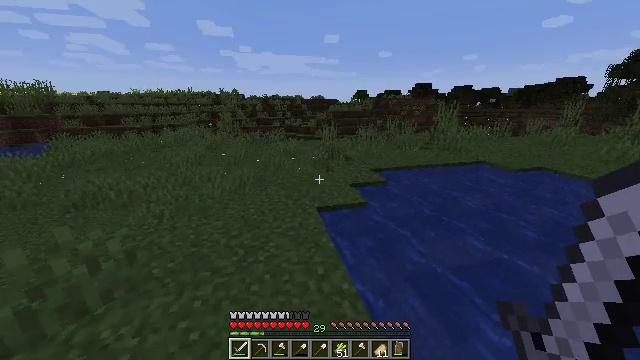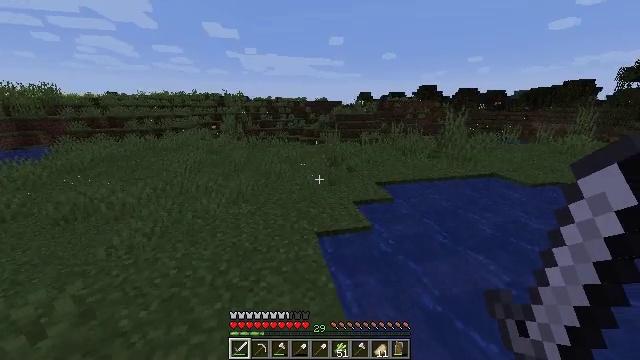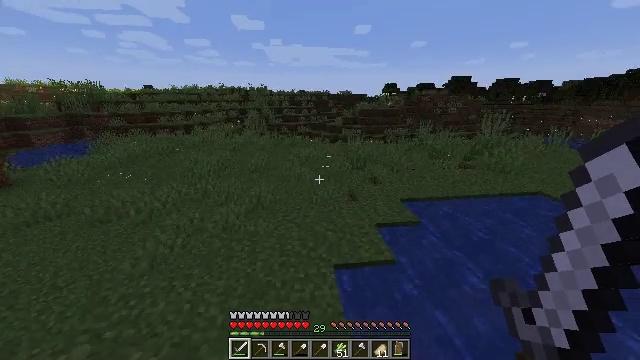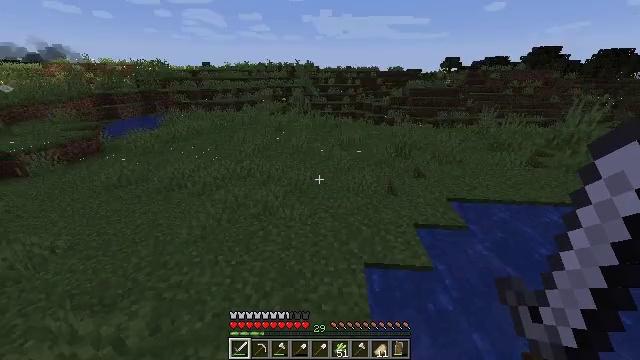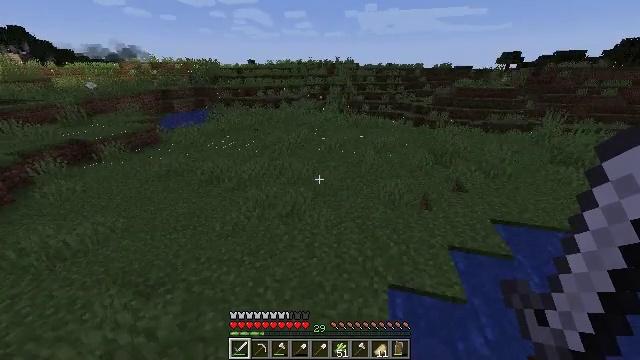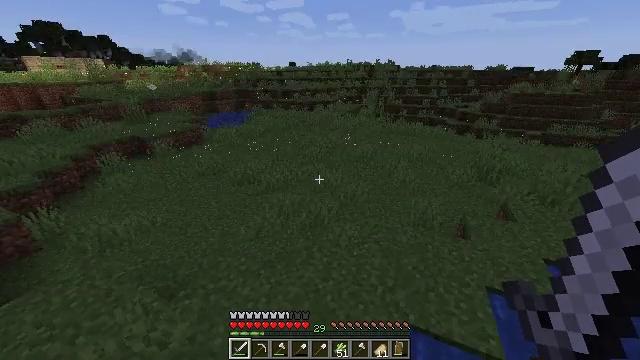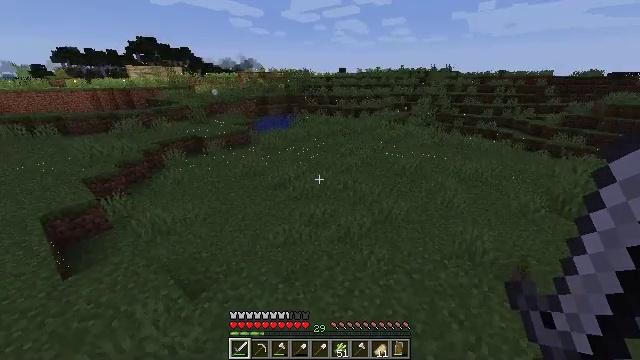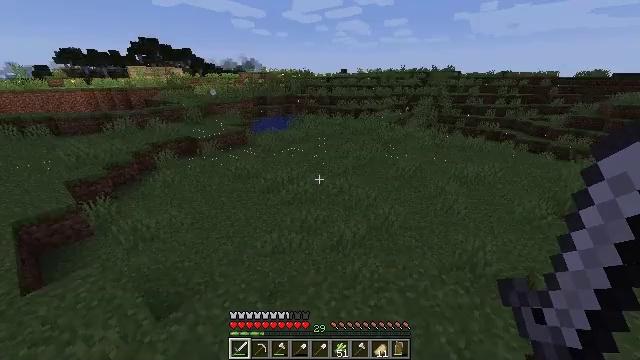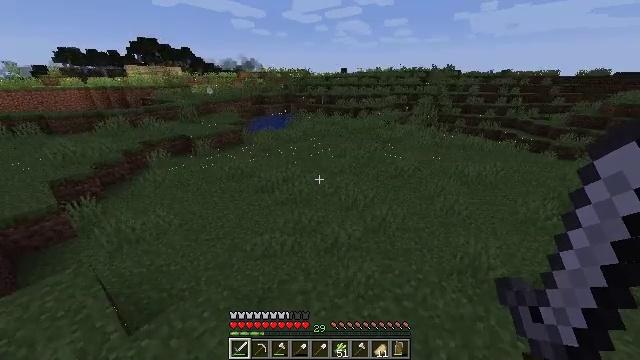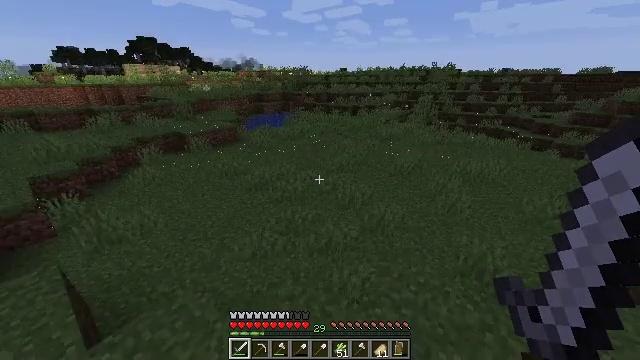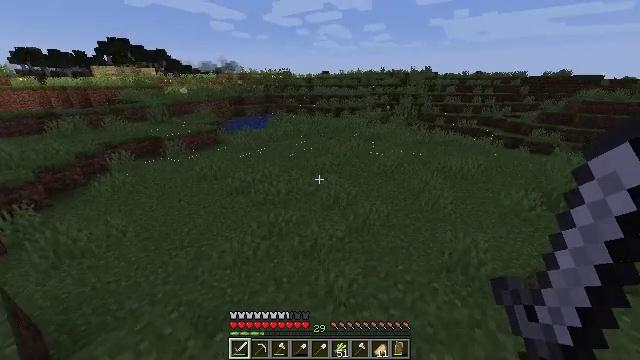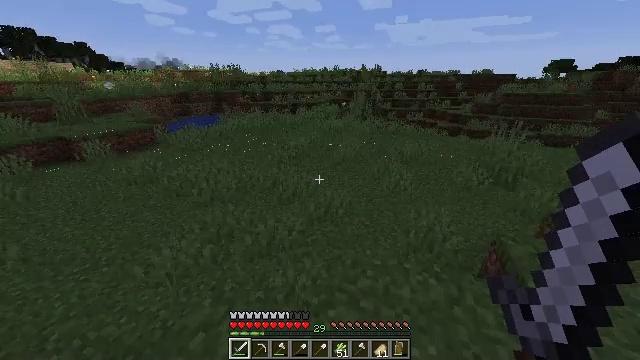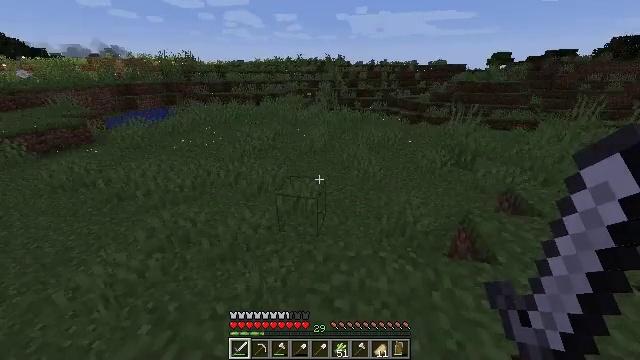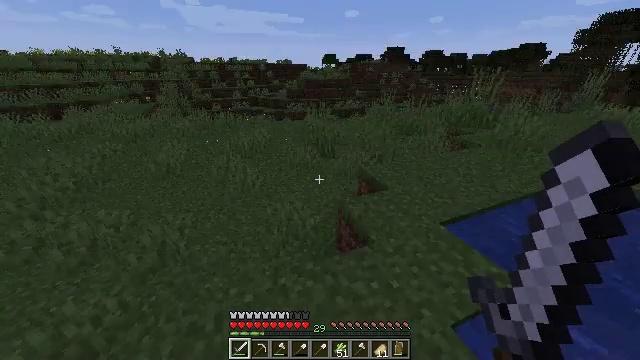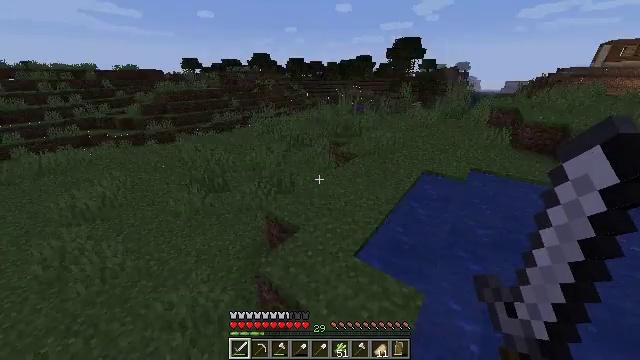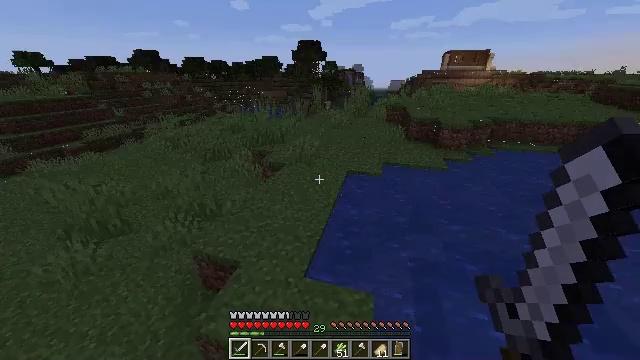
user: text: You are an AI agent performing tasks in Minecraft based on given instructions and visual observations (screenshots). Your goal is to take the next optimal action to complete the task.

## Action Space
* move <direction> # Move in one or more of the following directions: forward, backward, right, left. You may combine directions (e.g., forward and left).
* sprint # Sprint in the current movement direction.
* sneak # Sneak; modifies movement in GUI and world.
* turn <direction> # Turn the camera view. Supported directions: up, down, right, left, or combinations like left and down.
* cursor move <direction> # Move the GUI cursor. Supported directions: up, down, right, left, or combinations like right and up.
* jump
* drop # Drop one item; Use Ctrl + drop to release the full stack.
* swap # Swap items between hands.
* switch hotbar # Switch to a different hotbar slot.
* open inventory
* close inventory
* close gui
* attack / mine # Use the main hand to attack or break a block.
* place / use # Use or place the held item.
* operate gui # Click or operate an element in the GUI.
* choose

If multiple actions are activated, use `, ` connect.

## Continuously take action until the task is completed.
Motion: motion action
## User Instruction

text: Gather the black bed from your house.
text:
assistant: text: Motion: move forward, sprint, jump
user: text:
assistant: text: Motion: move forward, sprint, turn left and down, jump
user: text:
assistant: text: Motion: move forward, sprint, turn left and down, jump
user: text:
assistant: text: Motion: move forward, sprint, turn left, jump
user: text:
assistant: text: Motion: move forward, sprint, turn left, jump
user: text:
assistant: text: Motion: move forward, sprint, turn left and up, jump
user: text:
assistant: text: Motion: move forward, sprint, jump
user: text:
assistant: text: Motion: move forward, sprint, jump
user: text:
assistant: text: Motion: move forward, sprint, jump
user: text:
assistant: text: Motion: move forward and move right, sprint, turn right, jump
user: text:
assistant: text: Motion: move forward and move right, sprint, turn right, jump
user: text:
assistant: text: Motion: move forward and move right, sprint, turn right and down, jump
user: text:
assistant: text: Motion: move forward and move right, sprint, turn right, jump
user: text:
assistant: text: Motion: move forward and move right, sprint, turn right, jump
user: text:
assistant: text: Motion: move forward and move right, sprint, turn right, jump
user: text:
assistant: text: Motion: move forward and move right, sprint, jump
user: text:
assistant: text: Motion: move forward and move right, sprint, jump
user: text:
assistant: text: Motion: move forward and move right, sprint, jump
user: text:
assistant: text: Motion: move forward and move right, sprint, jump
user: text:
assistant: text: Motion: move forward and move right, sprint, jump
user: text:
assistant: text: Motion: move forward and move right, sprint, jump
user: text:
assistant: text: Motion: move forward and move right, sprint, jump
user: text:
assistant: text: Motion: move forward and move right, sprint, jump
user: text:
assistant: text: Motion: move forward, sprint, jump
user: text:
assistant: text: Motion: move forward, sprint, jump
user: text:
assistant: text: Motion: move forward, sprint, turn right and up, jump
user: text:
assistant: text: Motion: move forward, sprint, turn right and up, jump
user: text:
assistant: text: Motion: move forward, sprint, turn right and up, jump
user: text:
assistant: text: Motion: move forward, sprint, turn right and up, jump
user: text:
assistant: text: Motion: move forward, sprint, turn right and up, jump